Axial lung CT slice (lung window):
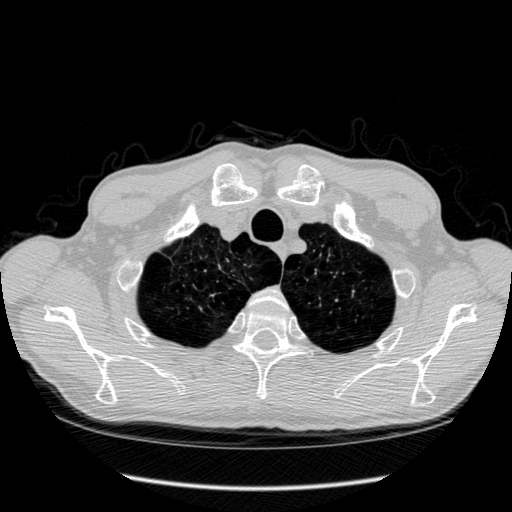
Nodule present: no